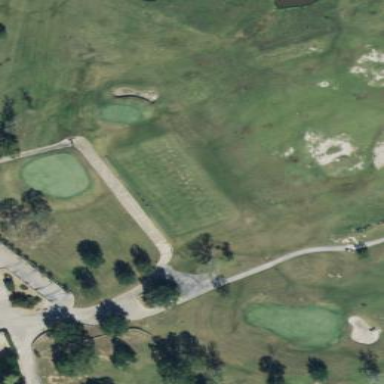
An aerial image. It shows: Golf tee.